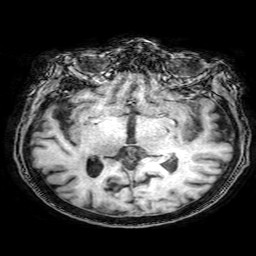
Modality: T1w
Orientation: coronal
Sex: female
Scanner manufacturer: philips
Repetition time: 0.008139 s
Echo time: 0.00374 s